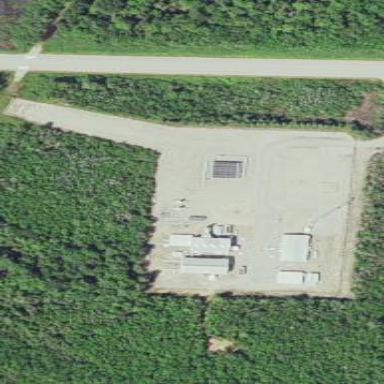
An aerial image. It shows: Gas substation is shown in the image.